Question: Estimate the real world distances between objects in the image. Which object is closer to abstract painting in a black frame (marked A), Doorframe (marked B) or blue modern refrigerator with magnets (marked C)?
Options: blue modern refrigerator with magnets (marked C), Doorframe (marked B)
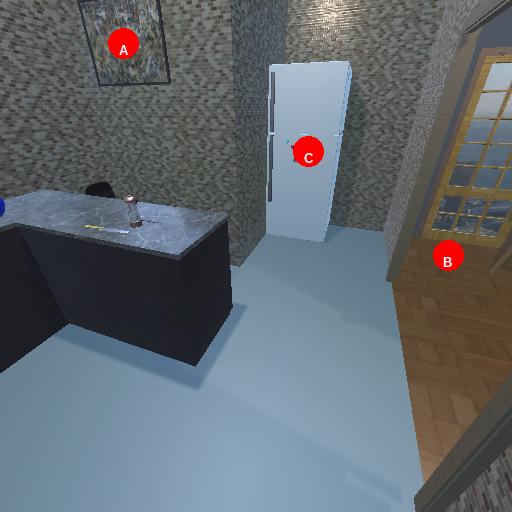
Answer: blue modern refrigerator with magnets (marked C)